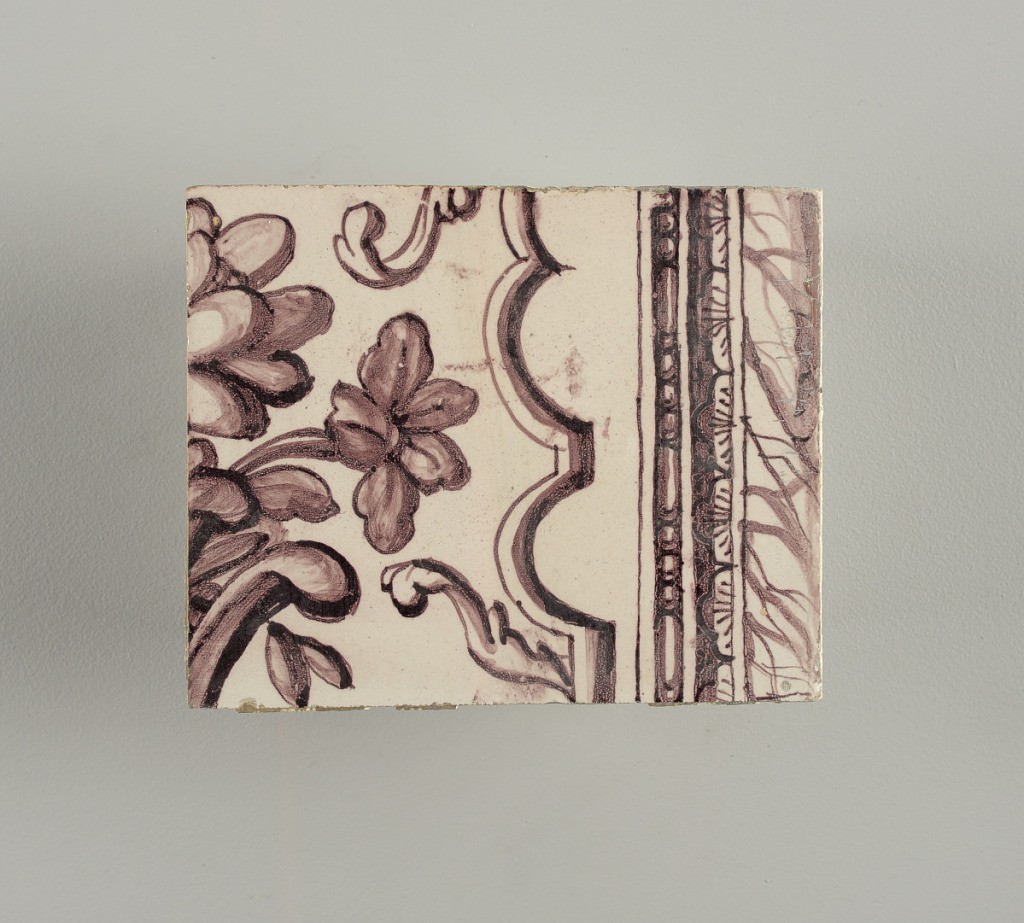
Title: Panel
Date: ca. 1725
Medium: Tin-glazed earthenware, underglaze manganese decoration
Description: Tile from upright rectangular panel of tiles; dark purple (manganese) on white ground showing arched framework; oval cartouche bearing double monogram (probably Lubert Adolf Torck), supported by pair of nude amors; pair of small amors holding crown above, borne by pair of female terms; surrounded by leafscrolls and foliations, with pair of flower-filled urns; top center, lunetted amor's head pendented with rosetted lattice cartouche.

To be used in Rozendaal Castel. Intended to be viewed inset into a wall- indicated by the inclusion of a trompe-l'oeil marbleized edge that surrounds three sides of the panel.